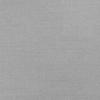
Label: dusty